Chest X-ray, AP view. Patient: 61 years old, sex F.
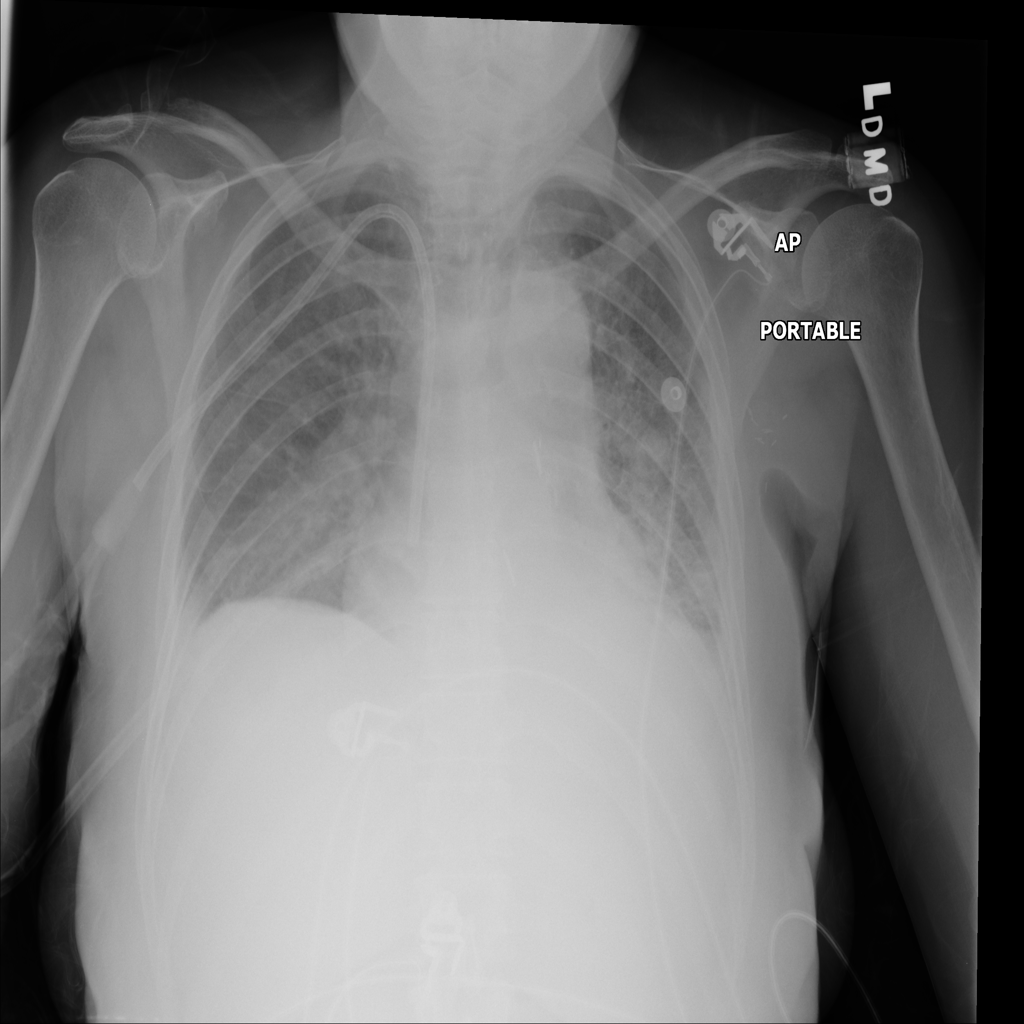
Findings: Consolidation, Edema